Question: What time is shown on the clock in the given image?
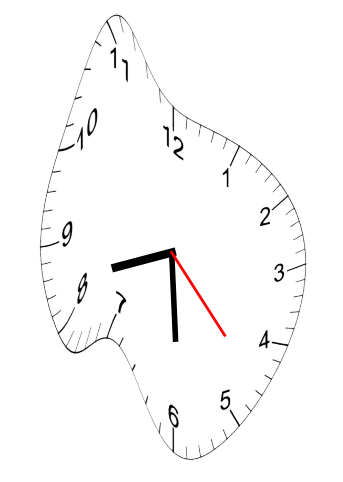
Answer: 08:29:23